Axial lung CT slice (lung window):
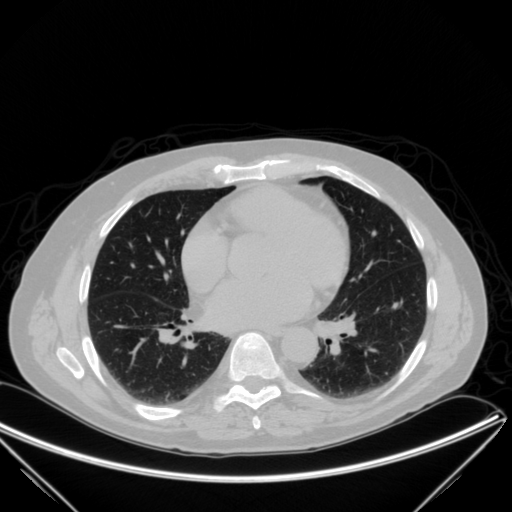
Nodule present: no